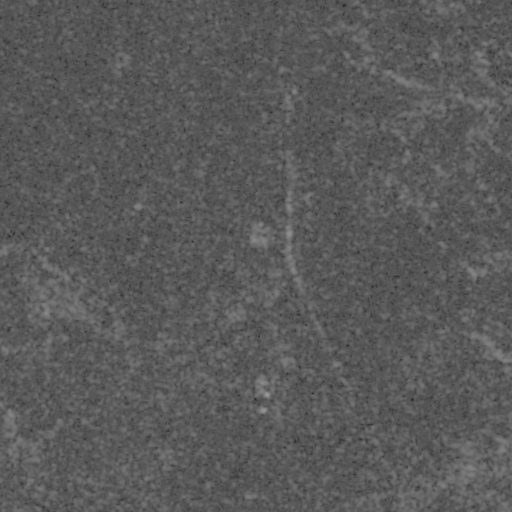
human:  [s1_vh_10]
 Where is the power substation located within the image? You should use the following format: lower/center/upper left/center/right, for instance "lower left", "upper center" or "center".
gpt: The power substation is located in the lower center of the image.
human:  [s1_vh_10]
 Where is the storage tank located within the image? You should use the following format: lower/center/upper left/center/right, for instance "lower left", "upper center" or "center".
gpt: The storage tank is located in the lower center of the image.
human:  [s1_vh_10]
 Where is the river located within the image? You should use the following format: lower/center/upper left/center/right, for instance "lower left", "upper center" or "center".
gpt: The river is located in the right of the image.
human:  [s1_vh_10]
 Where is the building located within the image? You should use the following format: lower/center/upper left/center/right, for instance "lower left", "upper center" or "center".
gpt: The building is located in the lower center of the image.
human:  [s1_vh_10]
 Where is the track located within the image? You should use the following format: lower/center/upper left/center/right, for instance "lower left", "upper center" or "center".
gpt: There is no track in the image.

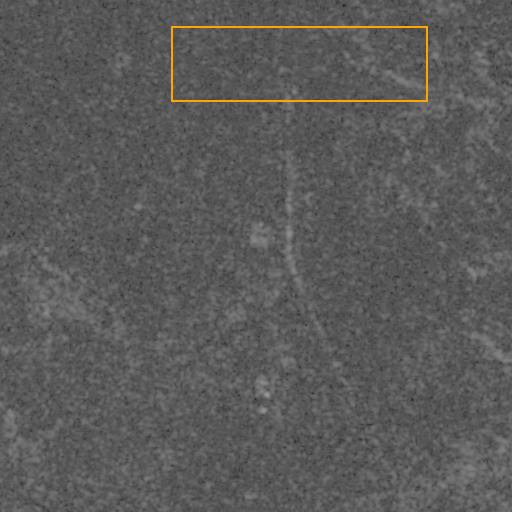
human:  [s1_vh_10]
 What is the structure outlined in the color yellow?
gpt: There is no yellow outline.
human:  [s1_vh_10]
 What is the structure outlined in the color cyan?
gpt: There is no structure outlined in cyan.